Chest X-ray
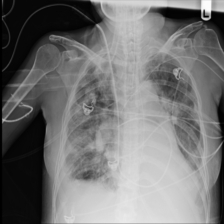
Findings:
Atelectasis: negative
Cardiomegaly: negative
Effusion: positive
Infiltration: positive
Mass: negative
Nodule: negative
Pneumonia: negative
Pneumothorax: negative
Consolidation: negative
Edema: negative
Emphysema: negative
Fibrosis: negative
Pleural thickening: negative
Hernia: negative